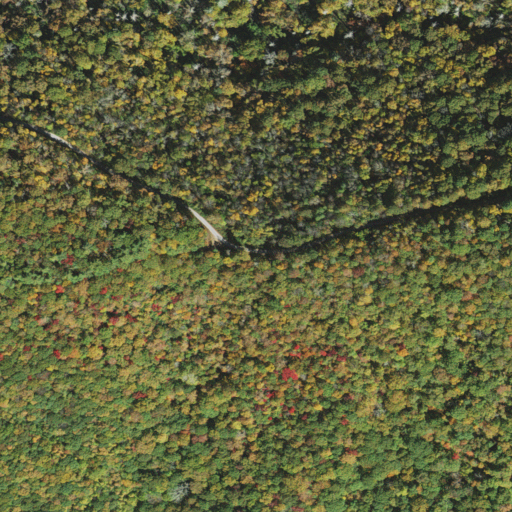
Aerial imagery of gap in North Carolina named Blazed Gap containing deciduous forest, mixed forest, open development, and evergreen forest